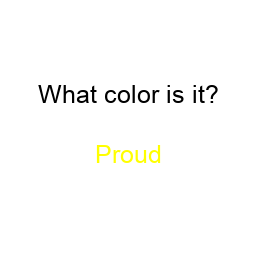
Color: yellow
Background color: white
Question text color: black